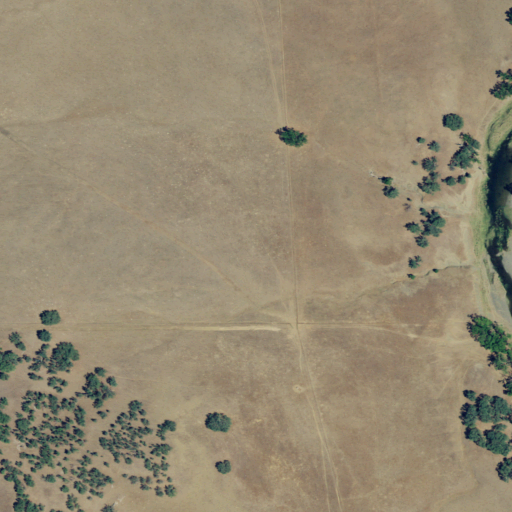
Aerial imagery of valley in California named Bear Valley containing grassland, shrub, and woody wetlands